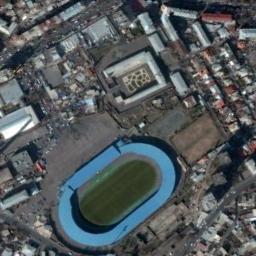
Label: stadium